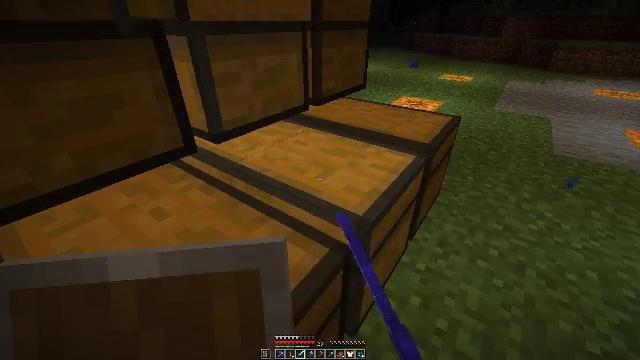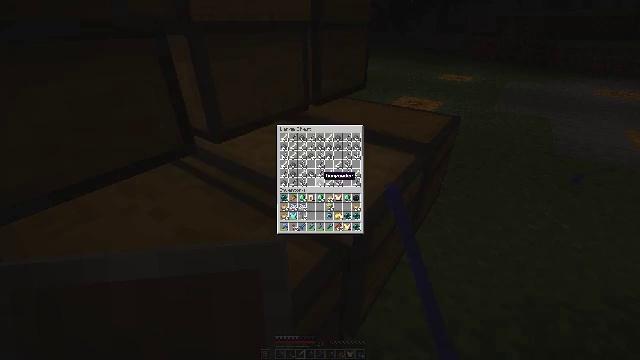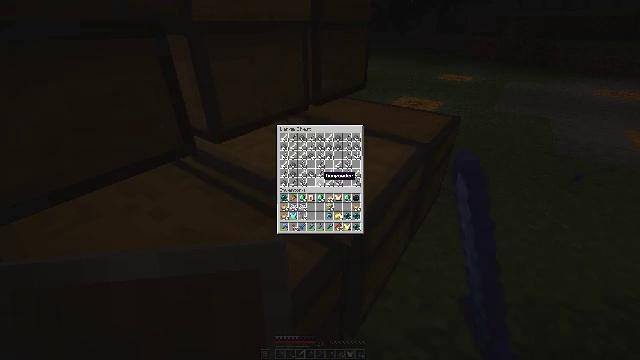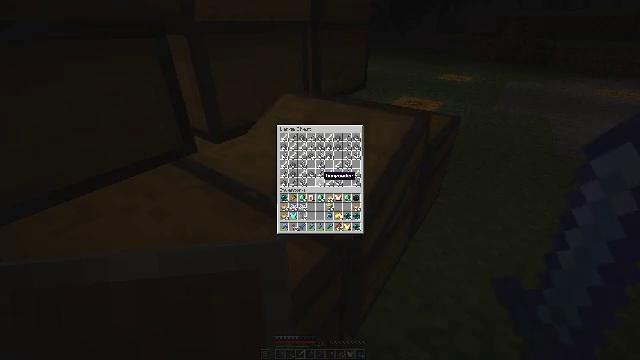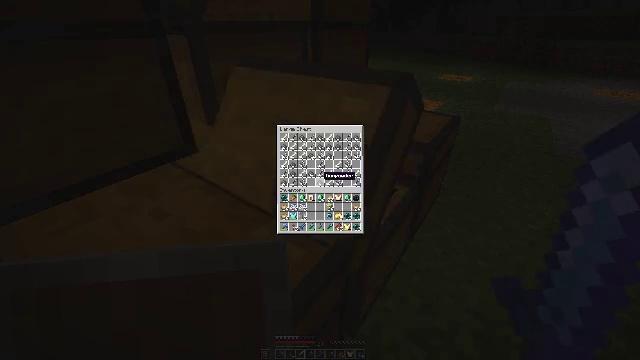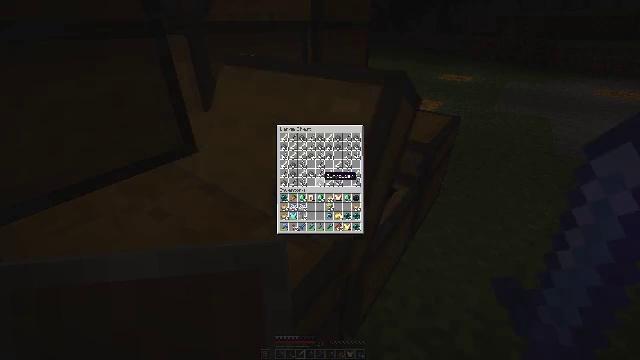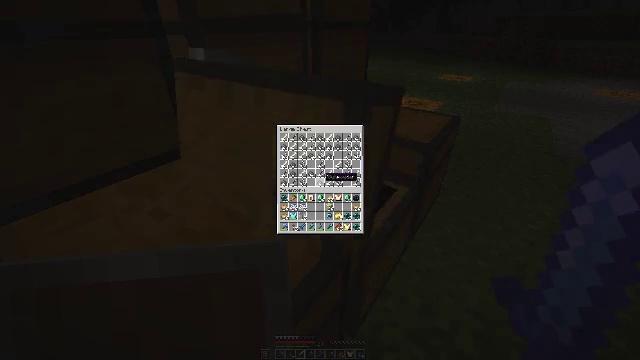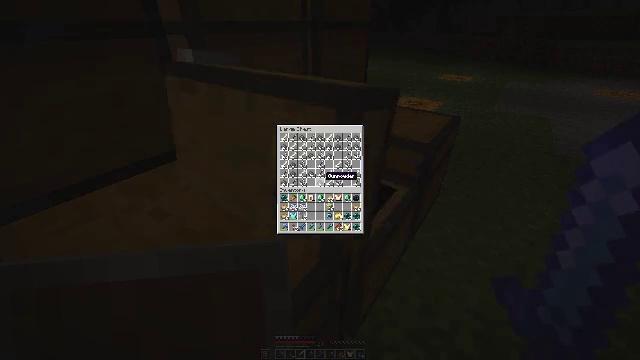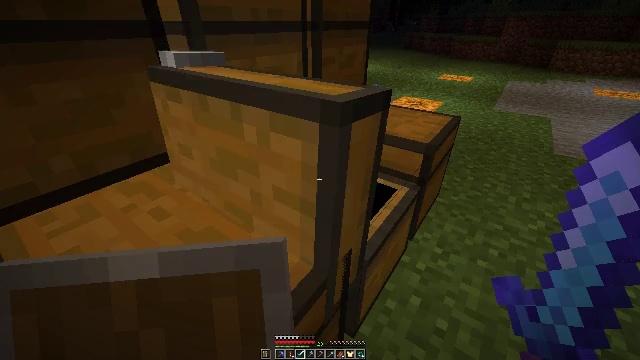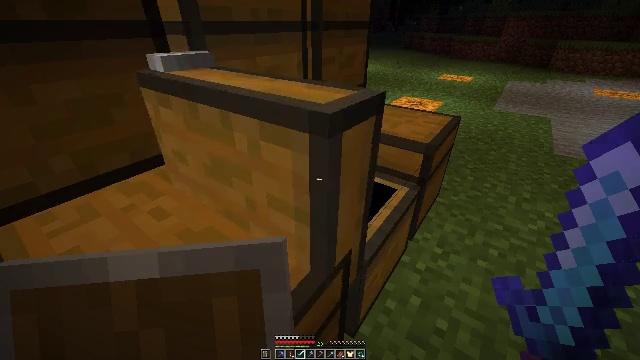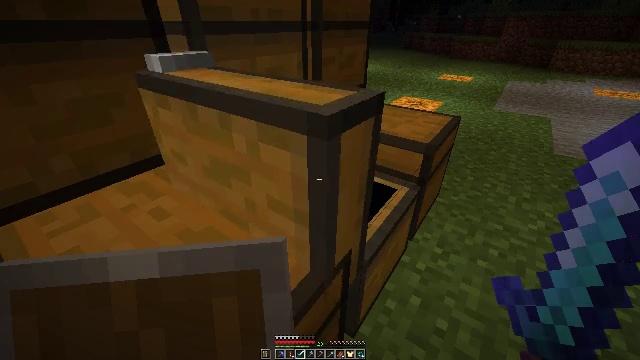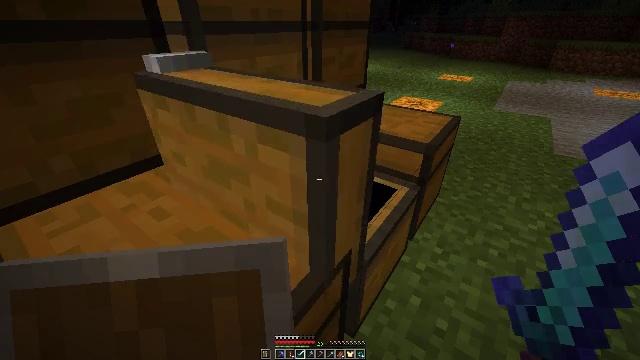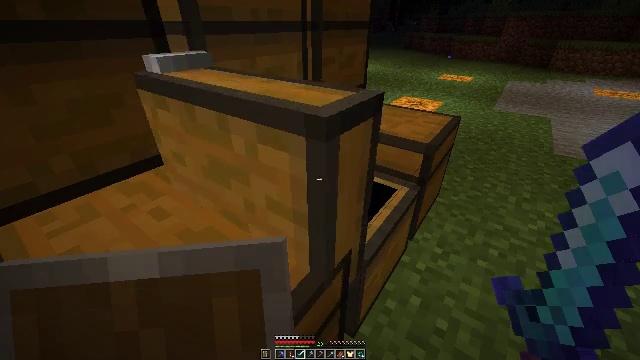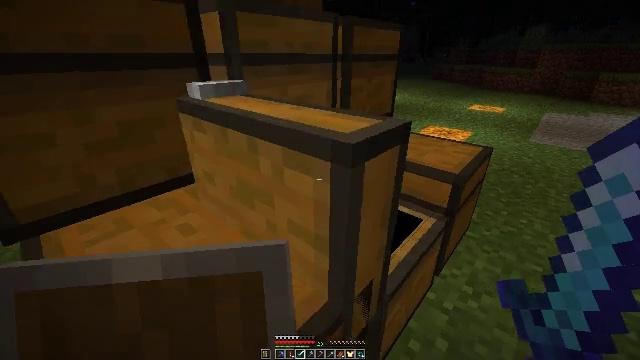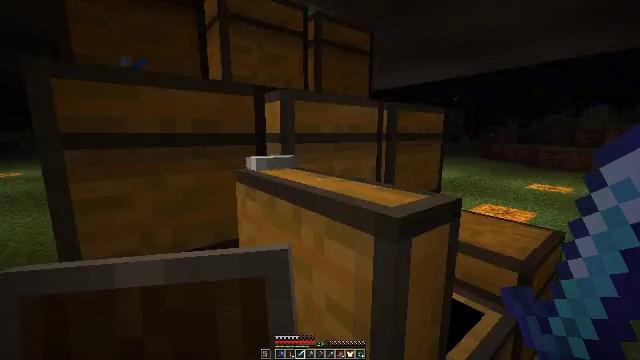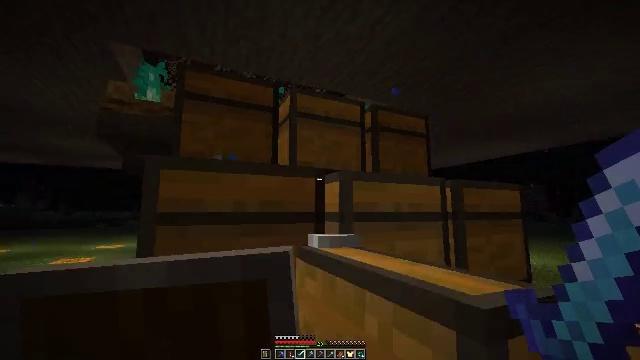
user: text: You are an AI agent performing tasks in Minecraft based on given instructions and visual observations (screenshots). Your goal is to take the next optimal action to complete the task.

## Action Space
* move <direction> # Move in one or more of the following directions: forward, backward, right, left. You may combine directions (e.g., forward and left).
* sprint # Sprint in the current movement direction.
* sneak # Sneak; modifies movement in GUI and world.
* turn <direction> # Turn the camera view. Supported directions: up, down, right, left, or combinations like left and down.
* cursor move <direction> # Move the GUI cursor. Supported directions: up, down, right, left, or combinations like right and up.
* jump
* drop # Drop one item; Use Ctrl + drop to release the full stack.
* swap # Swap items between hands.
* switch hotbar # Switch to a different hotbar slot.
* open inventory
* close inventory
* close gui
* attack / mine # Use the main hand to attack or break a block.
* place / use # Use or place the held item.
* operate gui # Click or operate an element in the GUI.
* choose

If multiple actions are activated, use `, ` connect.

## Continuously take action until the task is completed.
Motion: motion action
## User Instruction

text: Reclaim the blue shulker box for storage.
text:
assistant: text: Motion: no_op
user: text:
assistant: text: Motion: no_op
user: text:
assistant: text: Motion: no_op
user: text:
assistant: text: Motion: no_op
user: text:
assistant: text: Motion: no_op
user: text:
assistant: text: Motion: no_op
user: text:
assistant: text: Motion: no_op
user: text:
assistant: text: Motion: close inventory
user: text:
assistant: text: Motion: close inventory
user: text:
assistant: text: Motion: close inventory
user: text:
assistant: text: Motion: no_op
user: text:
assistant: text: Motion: no_op
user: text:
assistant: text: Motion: turn left and up
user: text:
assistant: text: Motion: turn left and up
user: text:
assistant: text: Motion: turn left and up
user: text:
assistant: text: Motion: turn up
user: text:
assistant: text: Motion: turn right and up
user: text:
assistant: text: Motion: turn right and up
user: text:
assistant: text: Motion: turn up
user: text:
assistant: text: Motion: no_op
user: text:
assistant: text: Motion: no_op
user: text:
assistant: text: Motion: no_op
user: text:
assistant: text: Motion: use / place
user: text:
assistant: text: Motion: use / place
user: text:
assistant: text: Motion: use / place
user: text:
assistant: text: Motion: no_op
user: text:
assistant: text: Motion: no_op
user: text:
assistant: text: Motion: no_op
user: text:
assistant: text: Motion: no_op
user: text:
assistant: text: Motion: turn down